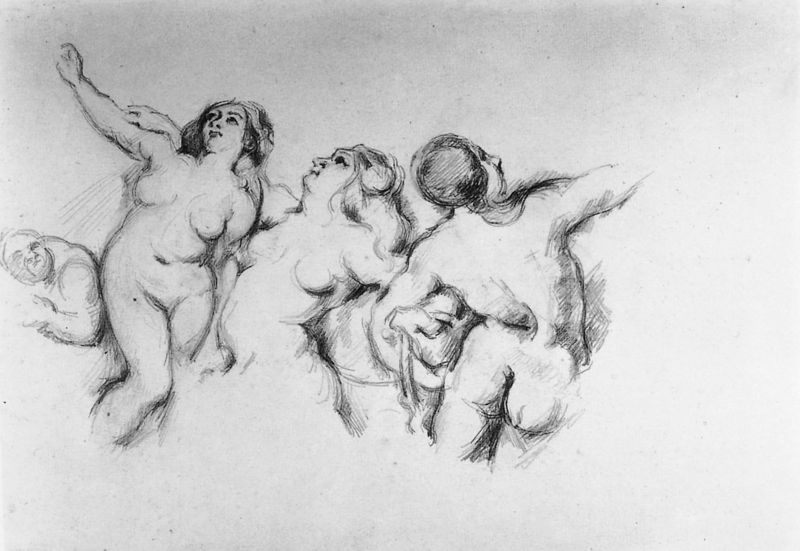
Titel: Drei Wassernixen, nach  “Der Ankunft der Marie der Medici nach Rubens
Künstler: Paul Cézanne
Institution: Zürich, Collection Mrs. M. Feilchenfeldt
Schlagwörter: akt, mann, nackt, rubens, frauen, mädchen, damen, skizze, zeichnung, arme, haare, lange haare, tanzen, brüste, hintern, dick, grazien, weiber, schwarz-weiss, unvollendet, mägde, langes haar, tanzend, infinito, rust, mgde